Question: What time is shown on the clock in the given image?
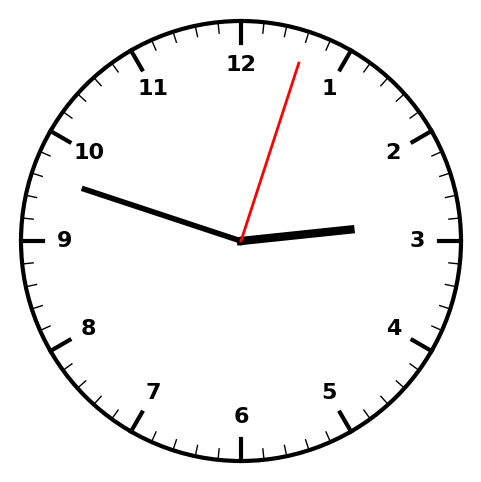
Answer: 02:48:03